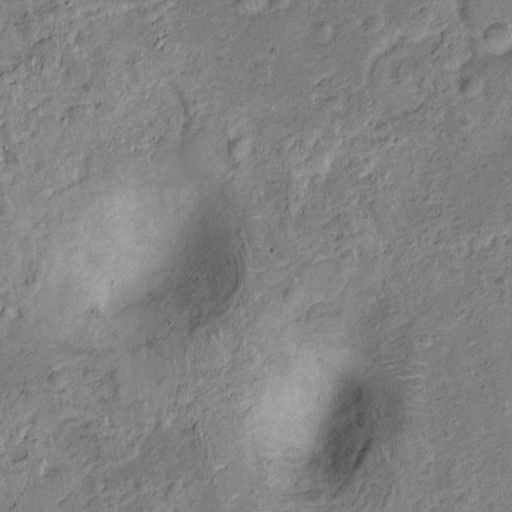
Classes present: Background, Cone